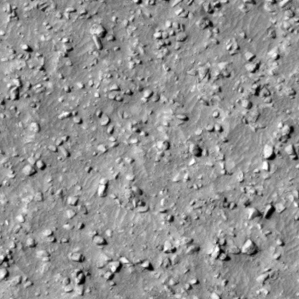
Label: non_frost